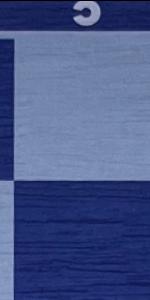
Label: Empty